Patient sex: M
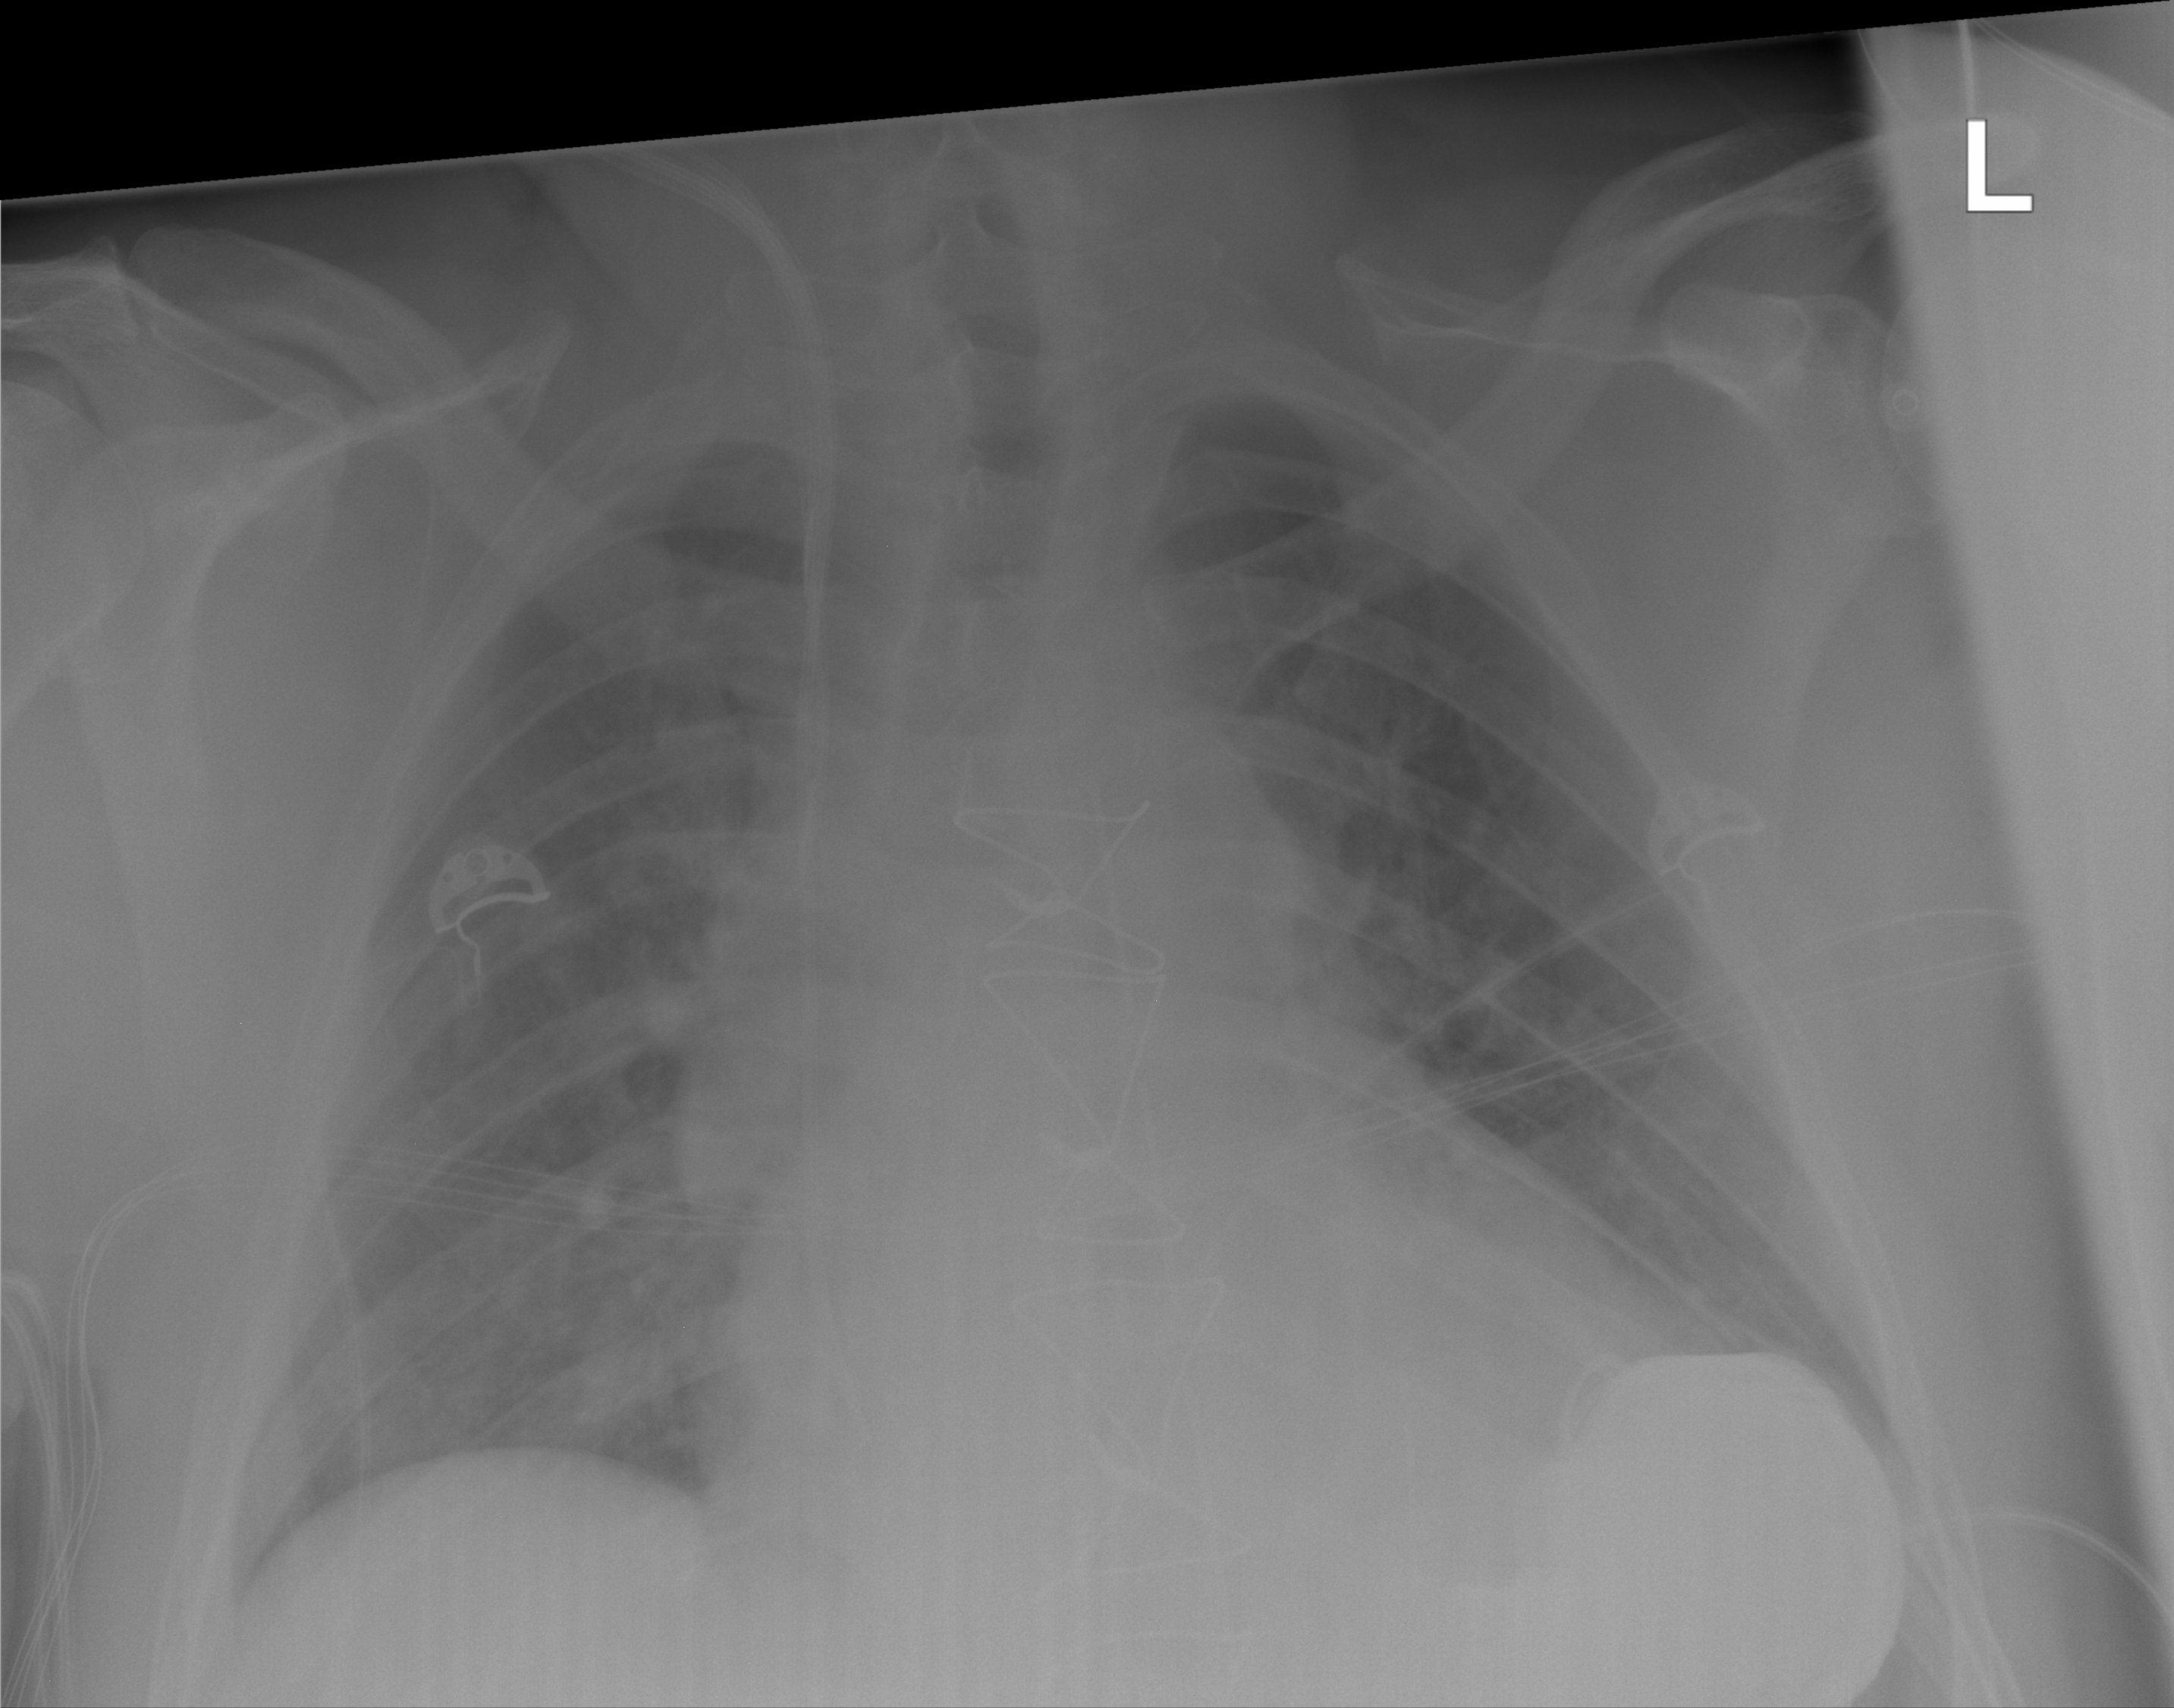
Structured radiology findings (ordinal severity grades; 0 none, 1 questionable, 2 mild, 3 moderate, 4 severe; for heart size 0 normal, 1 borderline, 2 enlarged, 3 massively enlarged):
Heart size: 2
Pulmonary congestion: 2
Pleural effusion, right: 0
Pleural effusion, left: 0
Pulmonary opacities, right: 0
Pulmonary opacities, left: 0
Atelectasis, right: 0
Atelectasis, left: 0